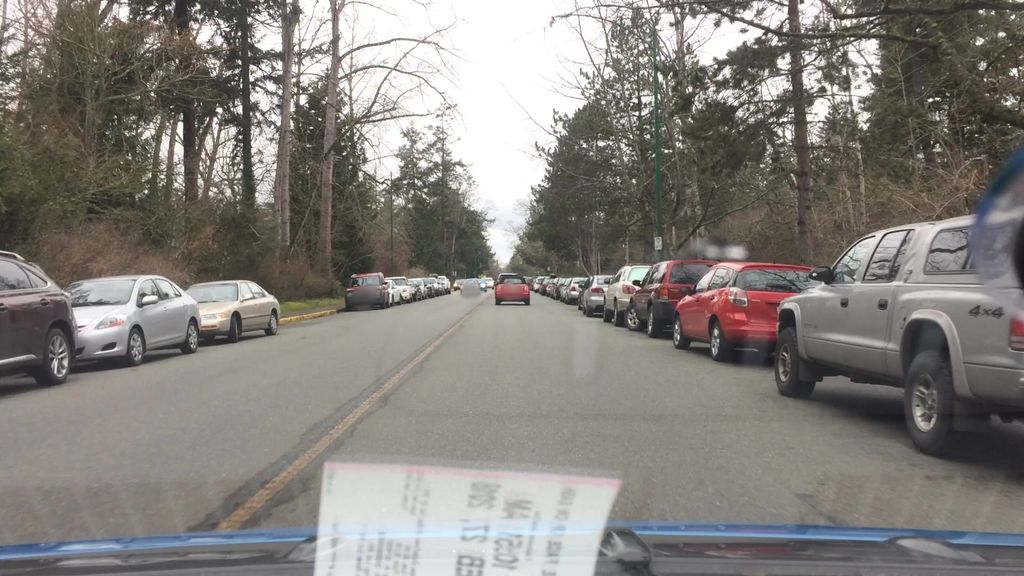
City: victoria